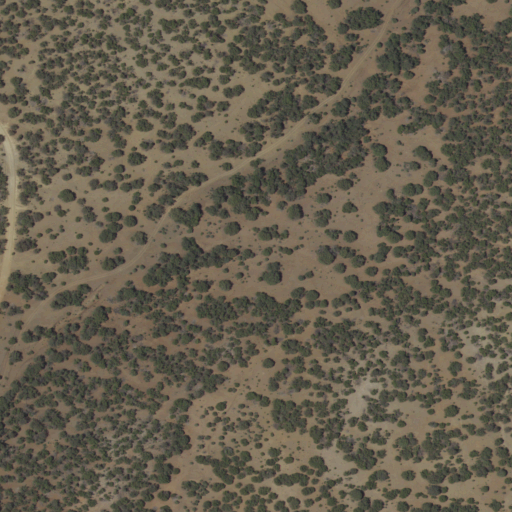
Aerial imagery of plain(s) in New Mexico named The Rinconada containing evergreen forest and shrub